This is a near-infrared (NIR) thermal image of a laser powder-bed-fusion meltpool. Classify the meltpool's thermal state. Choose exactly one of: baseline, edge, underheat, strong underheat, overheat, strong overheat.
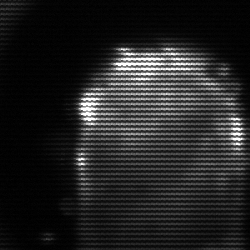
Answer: baseline